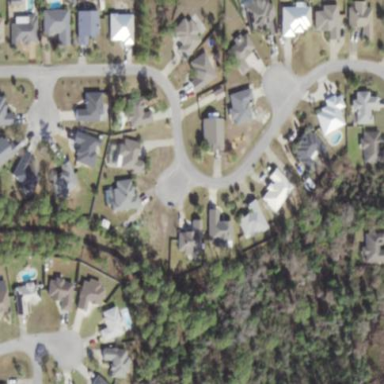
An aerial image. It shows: Residential area composed of single-family homes.